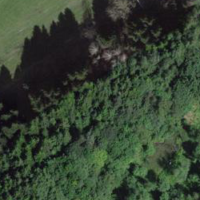
EUNIS habitat code: 43
Species observed at this site:
Cirsium palustre